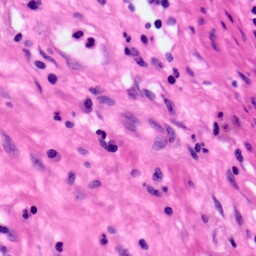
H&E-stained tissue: Pancreatic